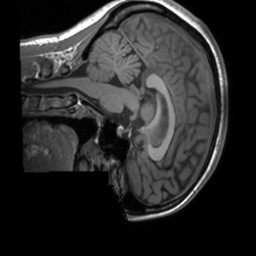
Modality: T1w
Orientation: sagittal
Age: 19
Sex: female
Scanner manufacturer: siemens
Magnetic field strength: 3 T
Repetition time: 1.9 s
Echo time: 0.00226 s